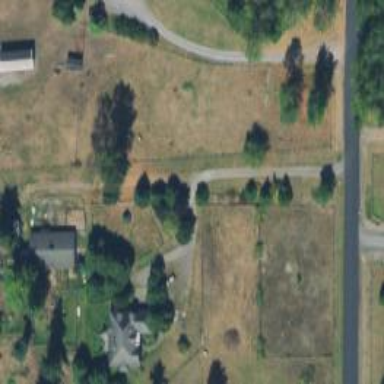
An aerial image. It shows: Driveway.